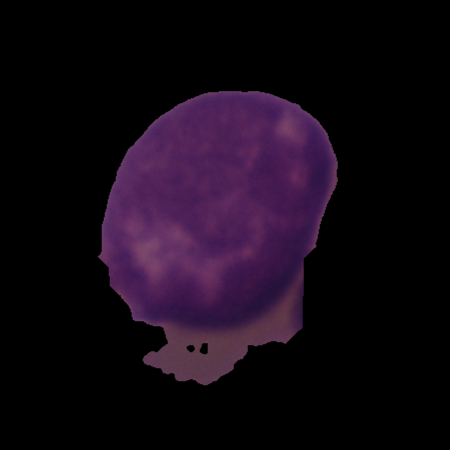
Label: healthy